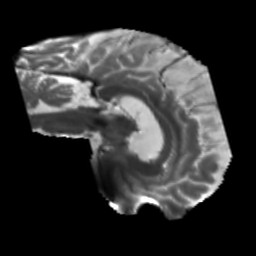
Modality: T2w
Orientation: sagittal
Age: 47
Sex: male
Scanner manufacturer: siemens
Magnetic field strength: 3 T
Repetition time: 5.25 s
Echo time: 0.08 s